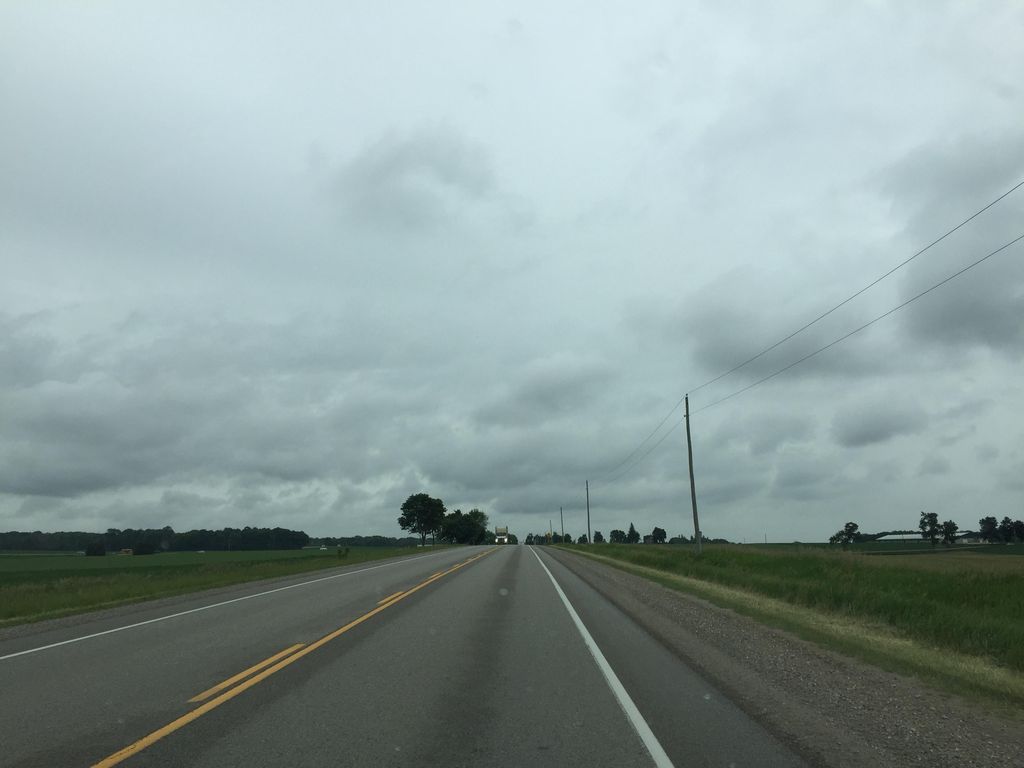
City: kitchener-waterloo